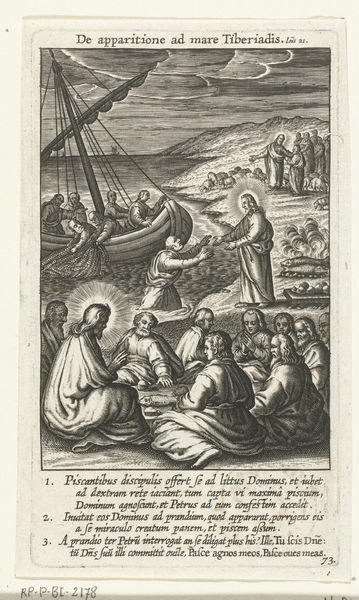
Titel: Wonderbare visvangst op het meer van Galilea
Künstler: Boëtius Adamsz. Bolswert
Standort: Amsterdam
Institution: Rijksmuseum
Schlagwörter: meer, fluss, ufer, männer, nacht, sitzend, drei, boot, schiff, schrift, segelboot, fischer, berge, grafik, graphik, buch, druck, stich, text, fisch, heiligenschein, christus, jesus, hilfe, predigt, erscheinung, absätze, jünger, petrus, tiber, latein, apostel, paulus, menschenfischer, berufung, lateinisich